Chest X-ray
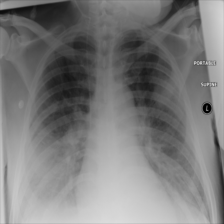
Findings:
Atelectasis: negative
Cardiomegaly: negative
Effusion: negative
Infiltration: negative
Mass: negative
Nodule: negative
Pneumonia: negative
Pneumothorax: negative
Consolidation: negative
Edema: negative
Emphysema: negative
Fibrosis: negative
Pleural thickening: negative
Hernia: negative